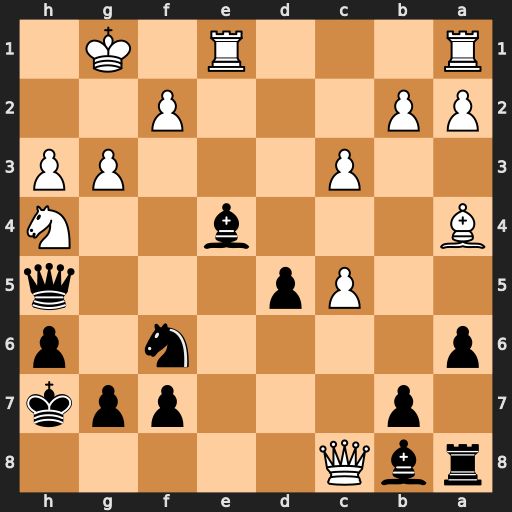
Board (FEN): rbQ5/1p3ppk/p4n1p/2Pp3q/B3b2N/2P3PP/PP3P2/R3R1K1
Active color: b
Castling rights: -
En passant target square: -
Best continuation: Bxg3 fxg3 Rxc8